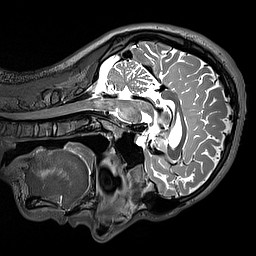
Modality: T2w
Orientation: sagittal
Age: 19
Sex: male
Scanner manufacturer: siemens
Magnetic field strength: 3 T
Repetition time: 3.2 s
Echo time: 0.412 s